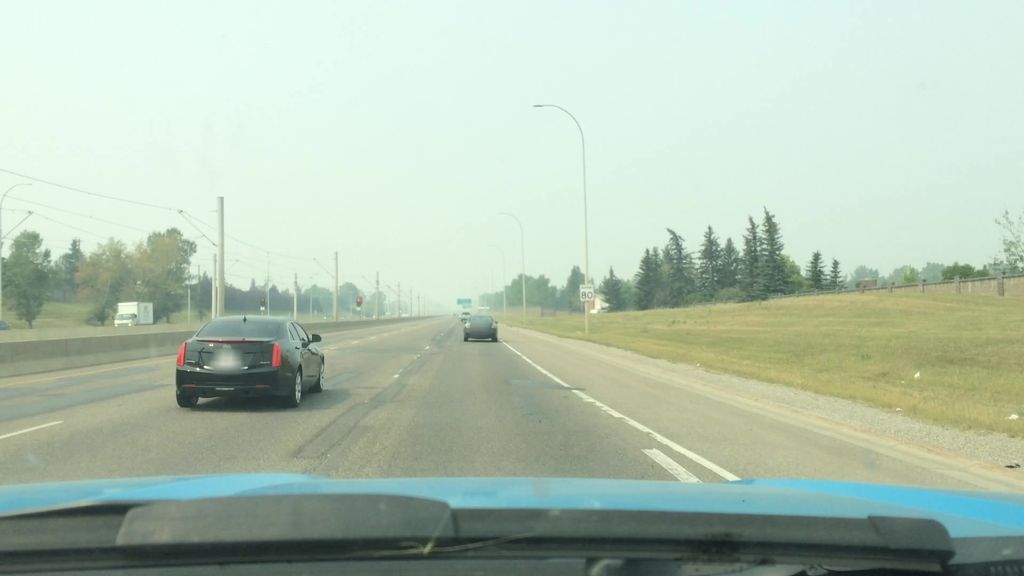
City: calgary